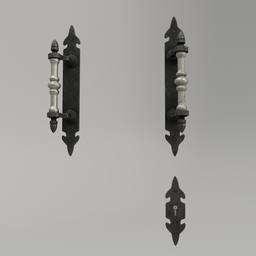
Label: mechanical